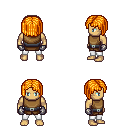
a pixel art fantasy rpg character, male body template, human, tanned skin, leather chest armor, white pants, light blonde pageboy hairstyle, metal gloves, four views (front, back, left, right), 2x2 character sprite sheet, small pixel art, hard edges, no anti-aliasing